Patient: sex M, age 80
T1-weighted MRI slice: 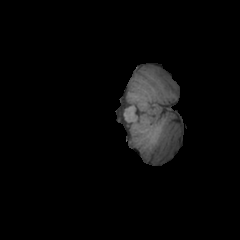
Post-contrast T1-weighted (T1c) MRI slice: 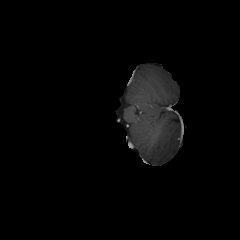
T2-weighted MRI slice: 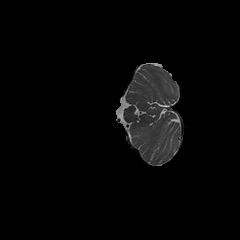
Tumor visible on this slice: no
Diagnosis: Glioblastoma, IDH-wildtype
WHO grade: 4